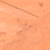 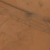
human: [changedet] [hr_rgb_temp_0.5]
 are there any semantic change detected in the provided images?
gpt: New small streets were created below the existing one.